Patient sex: F
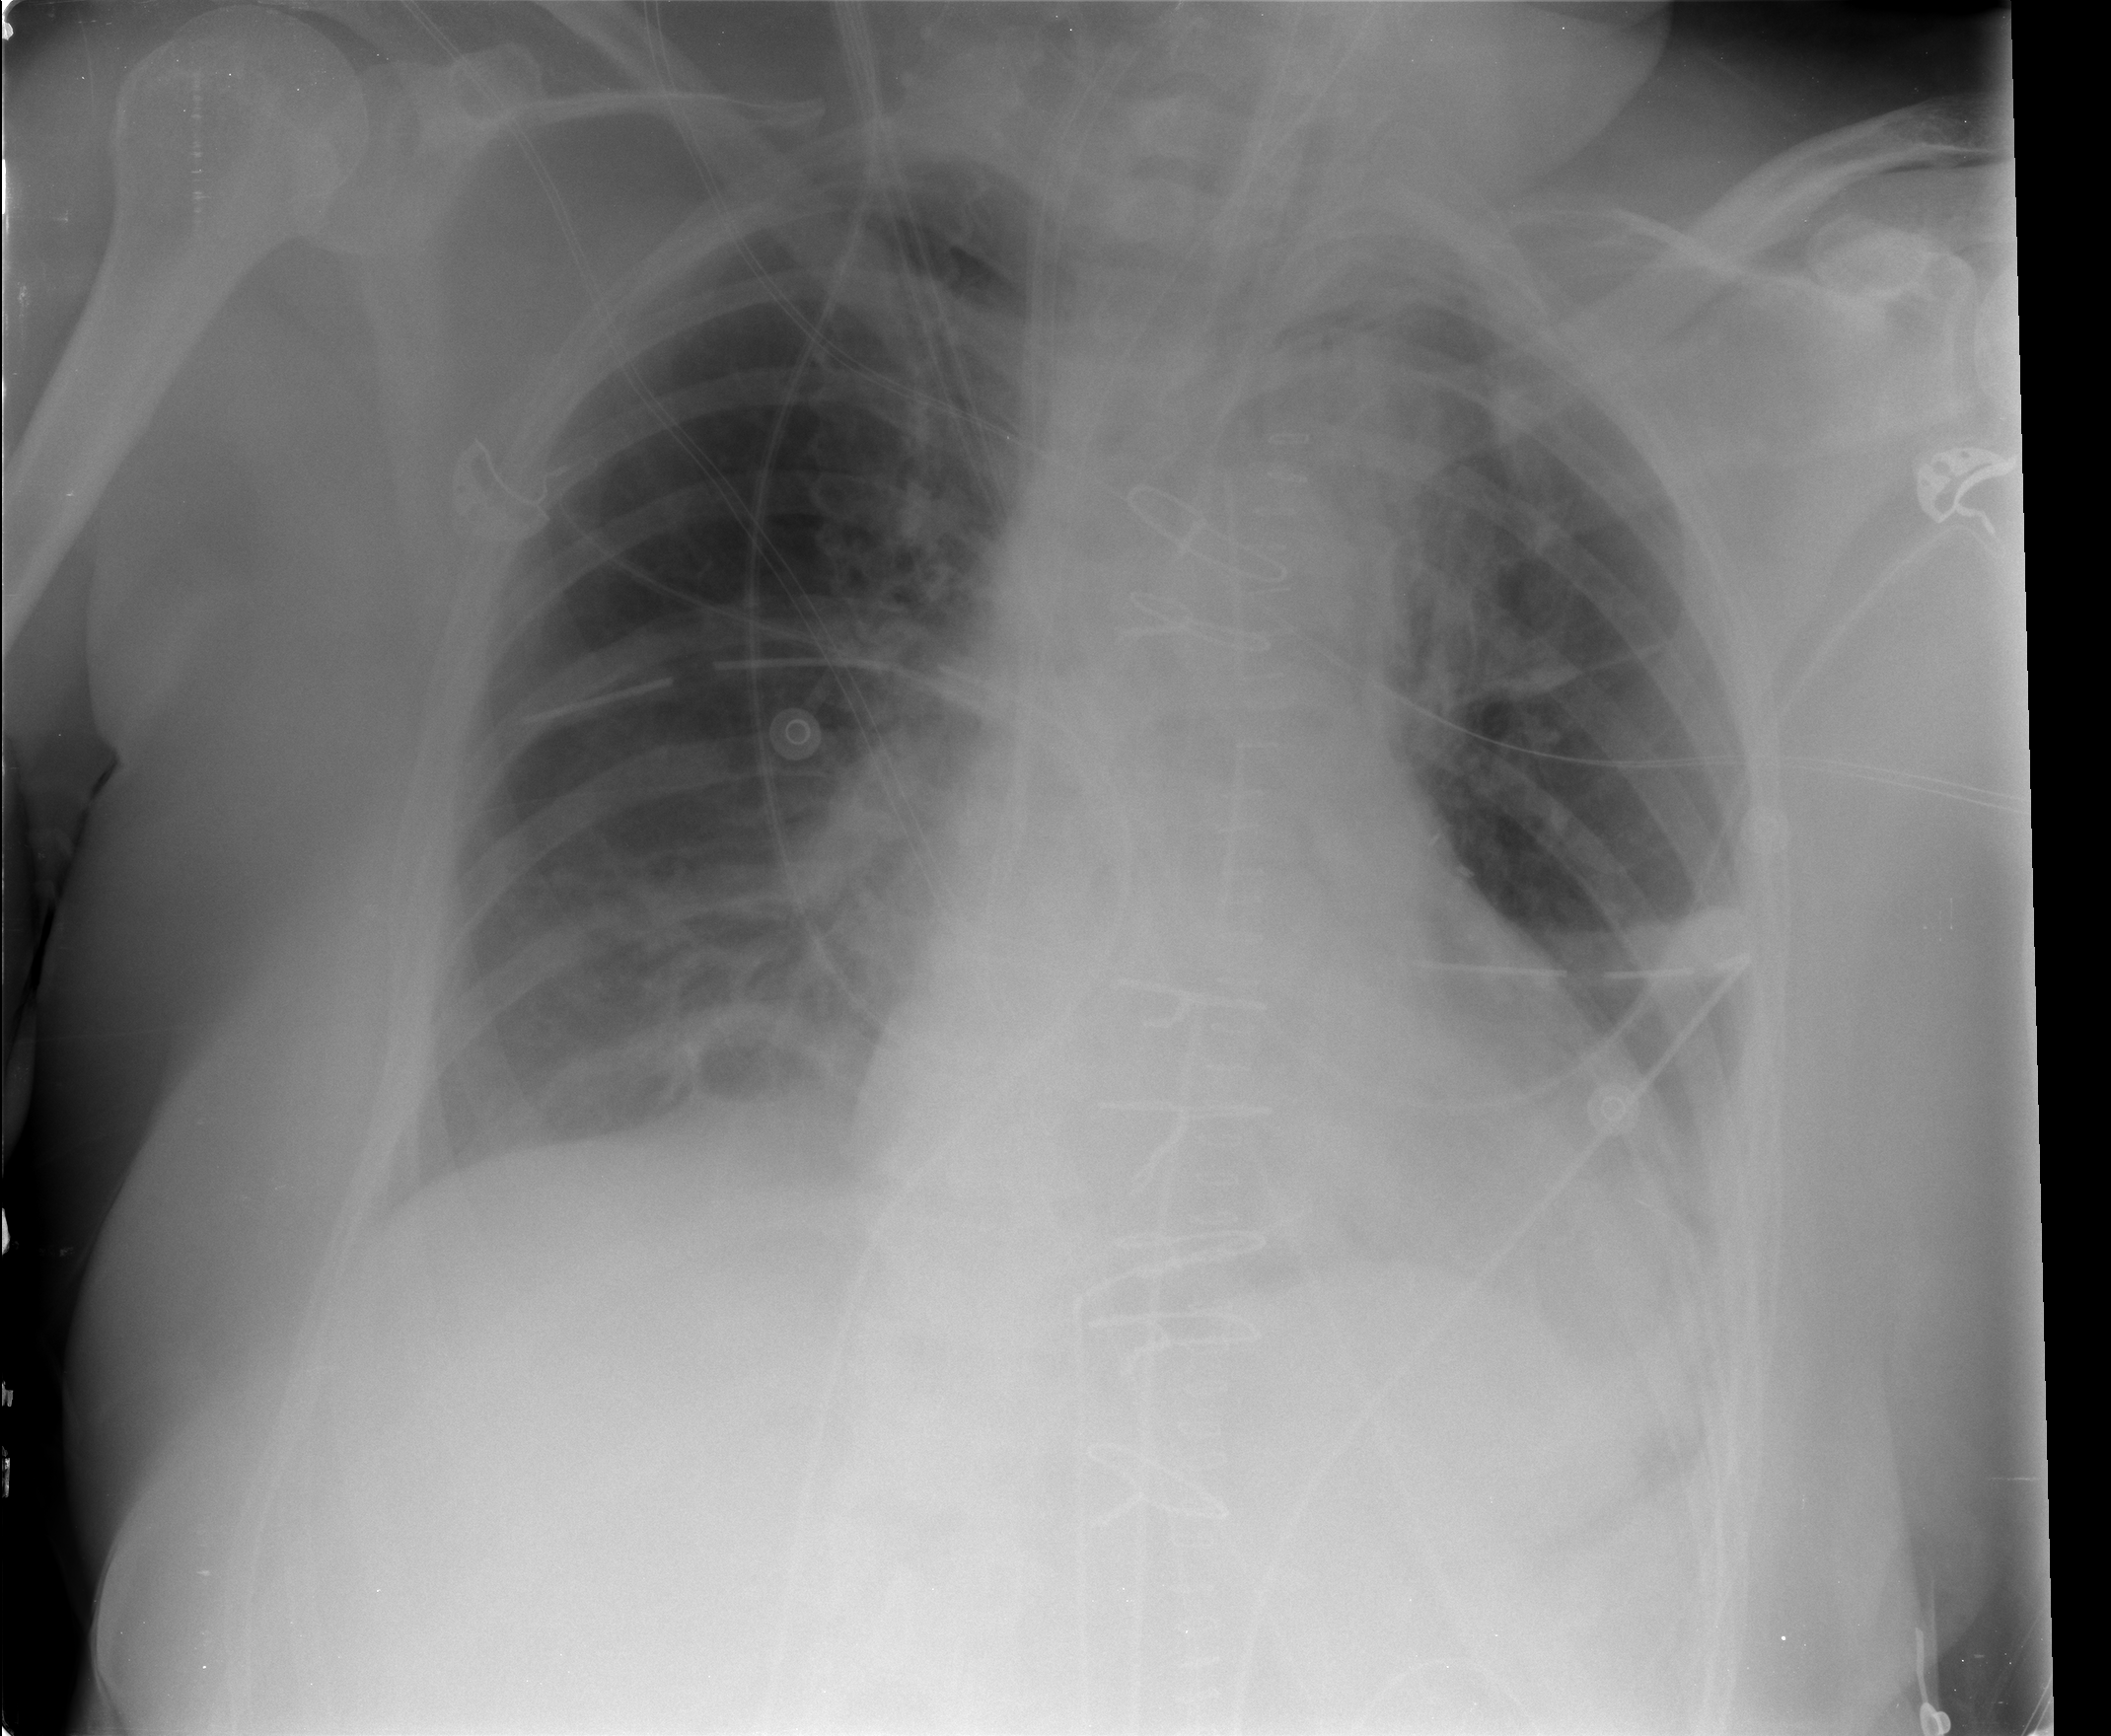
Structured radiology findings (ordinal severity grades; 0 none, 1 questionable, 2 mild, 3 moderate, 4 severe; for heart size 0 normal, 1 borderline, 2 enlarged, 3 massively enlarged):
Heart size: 2
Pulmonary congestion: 0
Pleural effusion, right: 0
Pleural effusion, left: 2
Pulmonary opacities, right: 0
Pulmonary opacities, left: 0
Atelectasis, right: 0
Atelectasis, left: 2